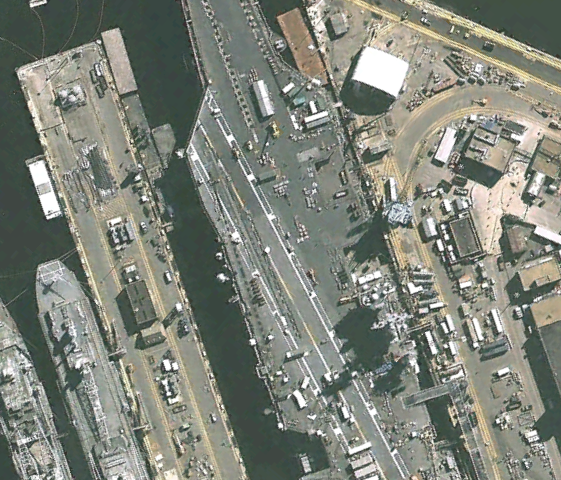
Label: Nimitz-class_aircraft_carrier